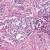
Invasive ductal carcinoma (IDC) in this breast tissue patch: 1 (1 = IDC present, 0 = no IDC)